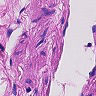
Metastatic tissue present: no